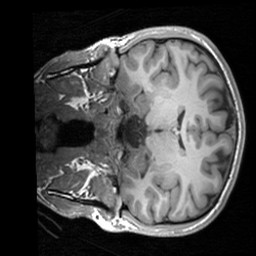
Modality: T1w
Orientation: coronal
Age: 23
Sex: male
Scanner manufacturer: siemens
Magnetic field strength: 3 T
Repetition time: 1.9 s
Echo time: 0.00226 s